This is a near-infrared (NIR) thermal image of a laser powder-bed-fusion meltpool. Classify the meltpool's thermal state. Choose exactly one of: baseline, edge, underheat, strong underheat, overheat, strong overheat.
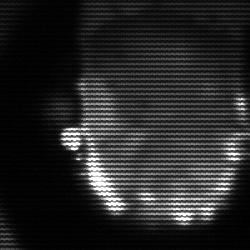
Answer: baseline